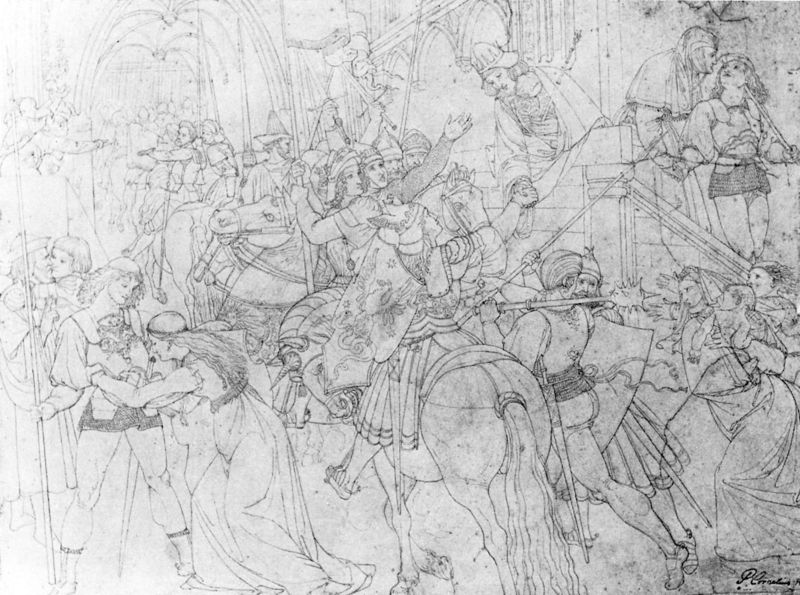
Titel: Der Auszug zum Sachsenkrieg (Ausführungszeichnung)
Künstler: Peter Cornelius
Institution: München, Sammlung Winterstein
Schlagwörter: kampf, mann, weiß, frauen, frau, grau, männer, schwarz, skizze, zeichnung, gebäude, tier, kappe, haare, kind, gotik, krone, pferd, pferde, reiter, reiten, ritt, schweif, liebe, bogen, krieg, schlacht, treppe, könig, lanze, soldaten, stufen, schild, gewölbe, abschied, druck, raub, schwert, getümmel, bleistift, degen, helm, entwurf, ritter, rüstung, schlussstein, helme, ross, mittelalter, eroberung, krieger, mönch, lanzen, speer, speere, aufbruch, kreig, keule, morgenstern, knappe, belagerung, spieße, ferd, #waffen, ehlm, ritterei